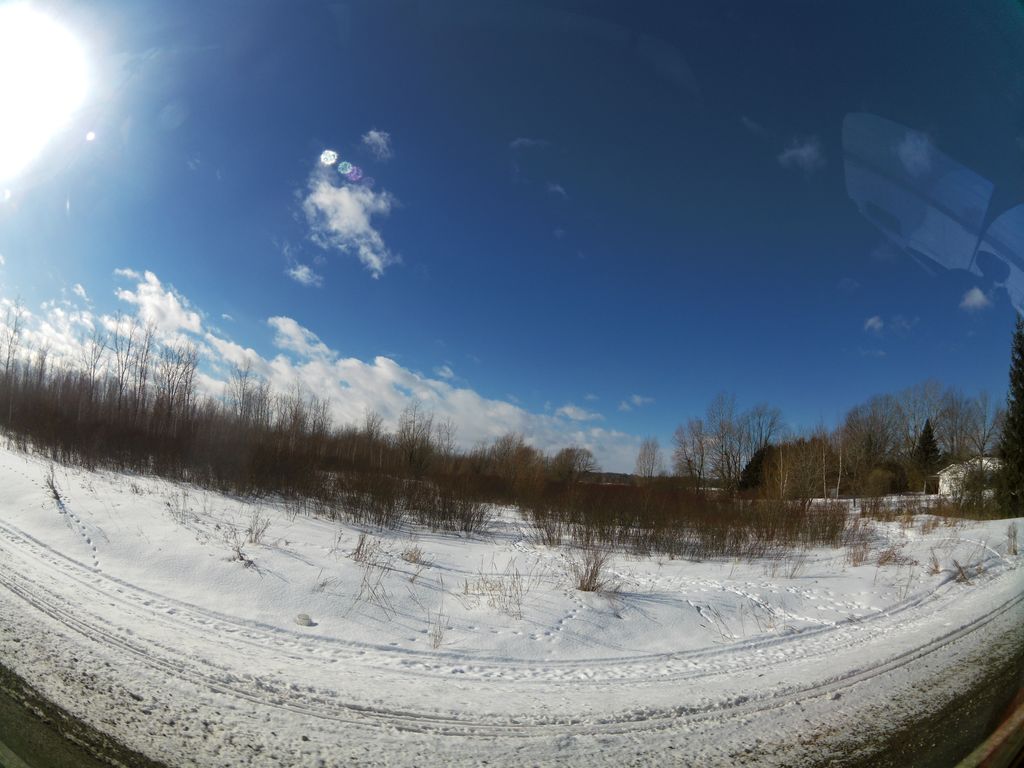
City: ottawa-gatineau